Interaction volume radius: 5 \u00c5
Interaction volume height: 30 \u00c5
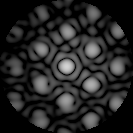
Disorder parameter: 0.2462